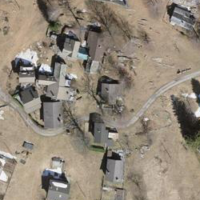
EUNIS habitat code: 41
Species observed at this site:
Calluna vulgaris